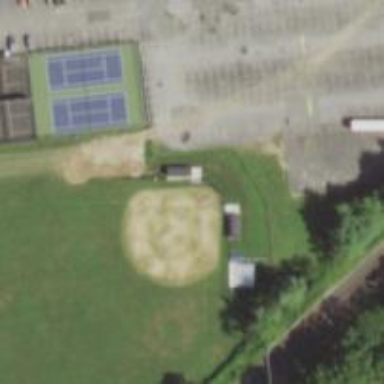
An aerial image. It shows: Baseball pitch for leisure and sports activities.